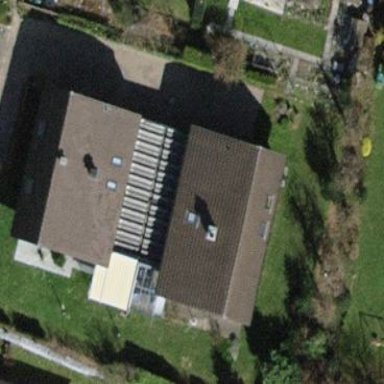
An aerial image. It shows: Building with tiled roof.